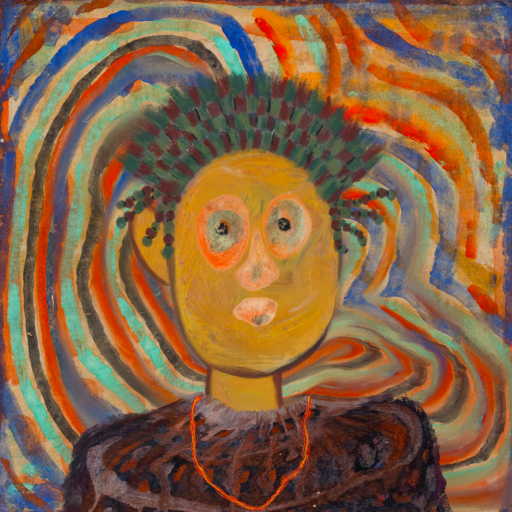
Background: Sisters, Head And Neck Front: After_Raid, Face Front: Childish, Bust: Hypocrite, Hair Front: Blank, Head Accessory: After_Raid_Crown, Second Necklace: Gypsy_Mother_2, Necklace: Blank, Baby: Blank